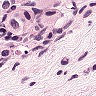
Metastatic tissue present: yes